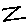
Label: zigzag